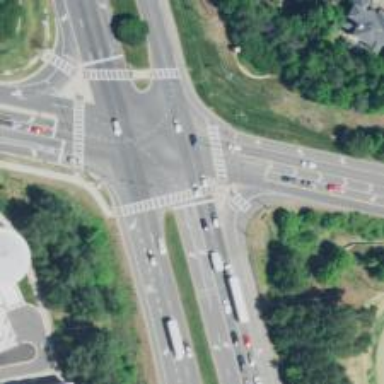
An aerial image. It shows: Marked road crossing.